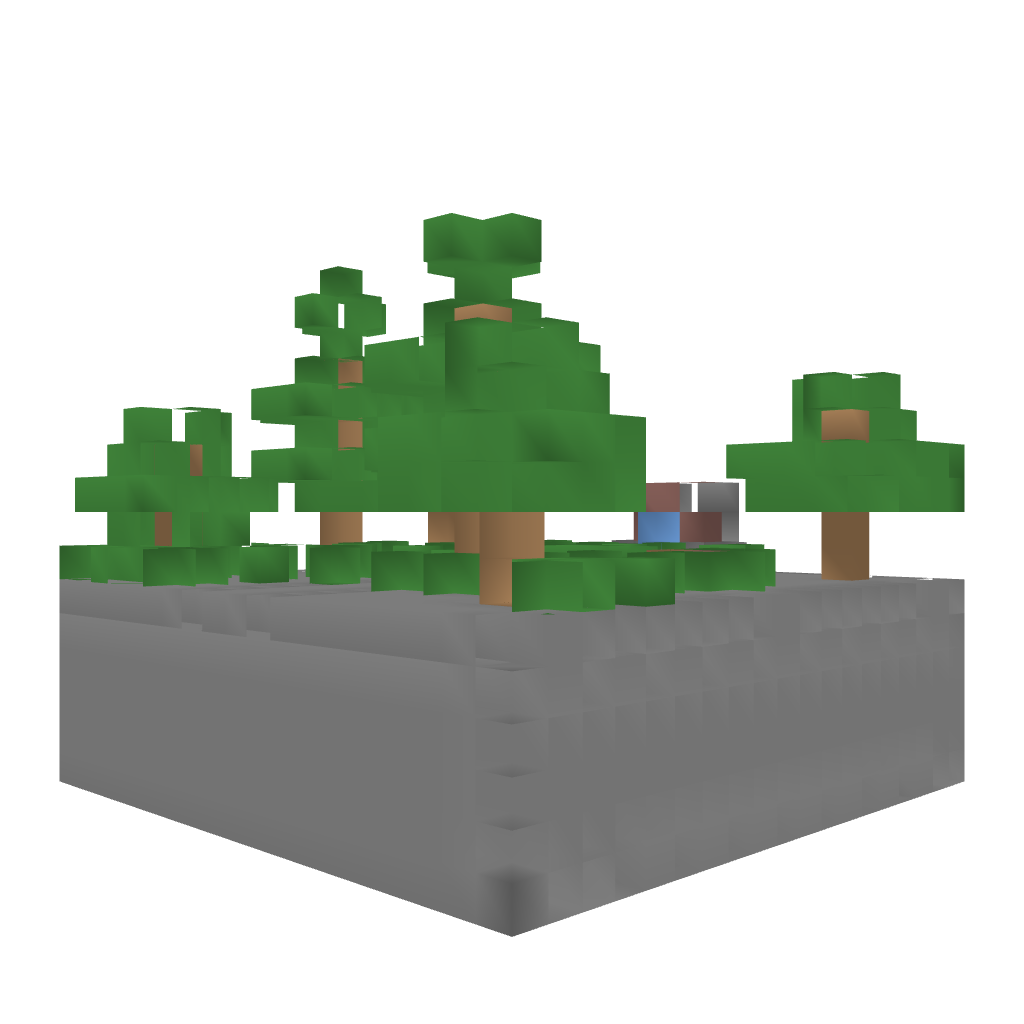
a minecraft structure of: In Memory Of Steve Garden bad low quality